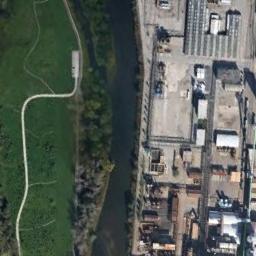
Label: river